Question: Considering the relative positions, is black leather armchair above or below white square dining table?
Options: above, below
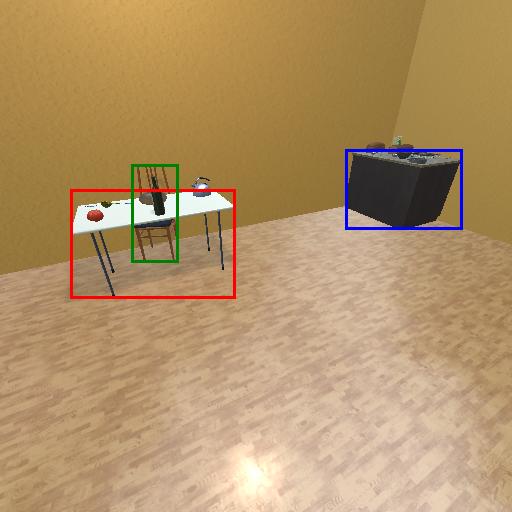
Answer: above